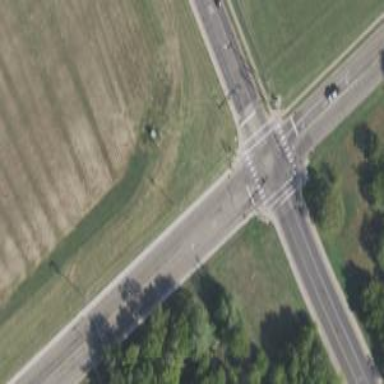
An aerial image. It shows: Uncontrolled zebra crossing on footway.